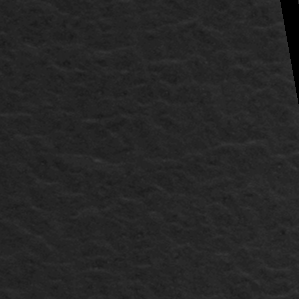
Label: frost